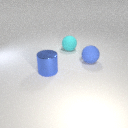
large cyan rubber sphere behind large blue metal cylinder